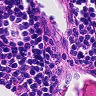
Metastatic tissue present: no